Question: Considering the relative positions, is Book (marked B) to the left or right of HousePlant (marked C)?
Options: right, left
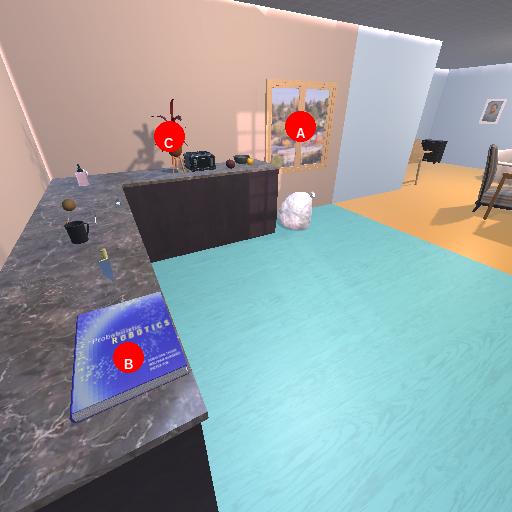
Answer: right